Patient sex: M
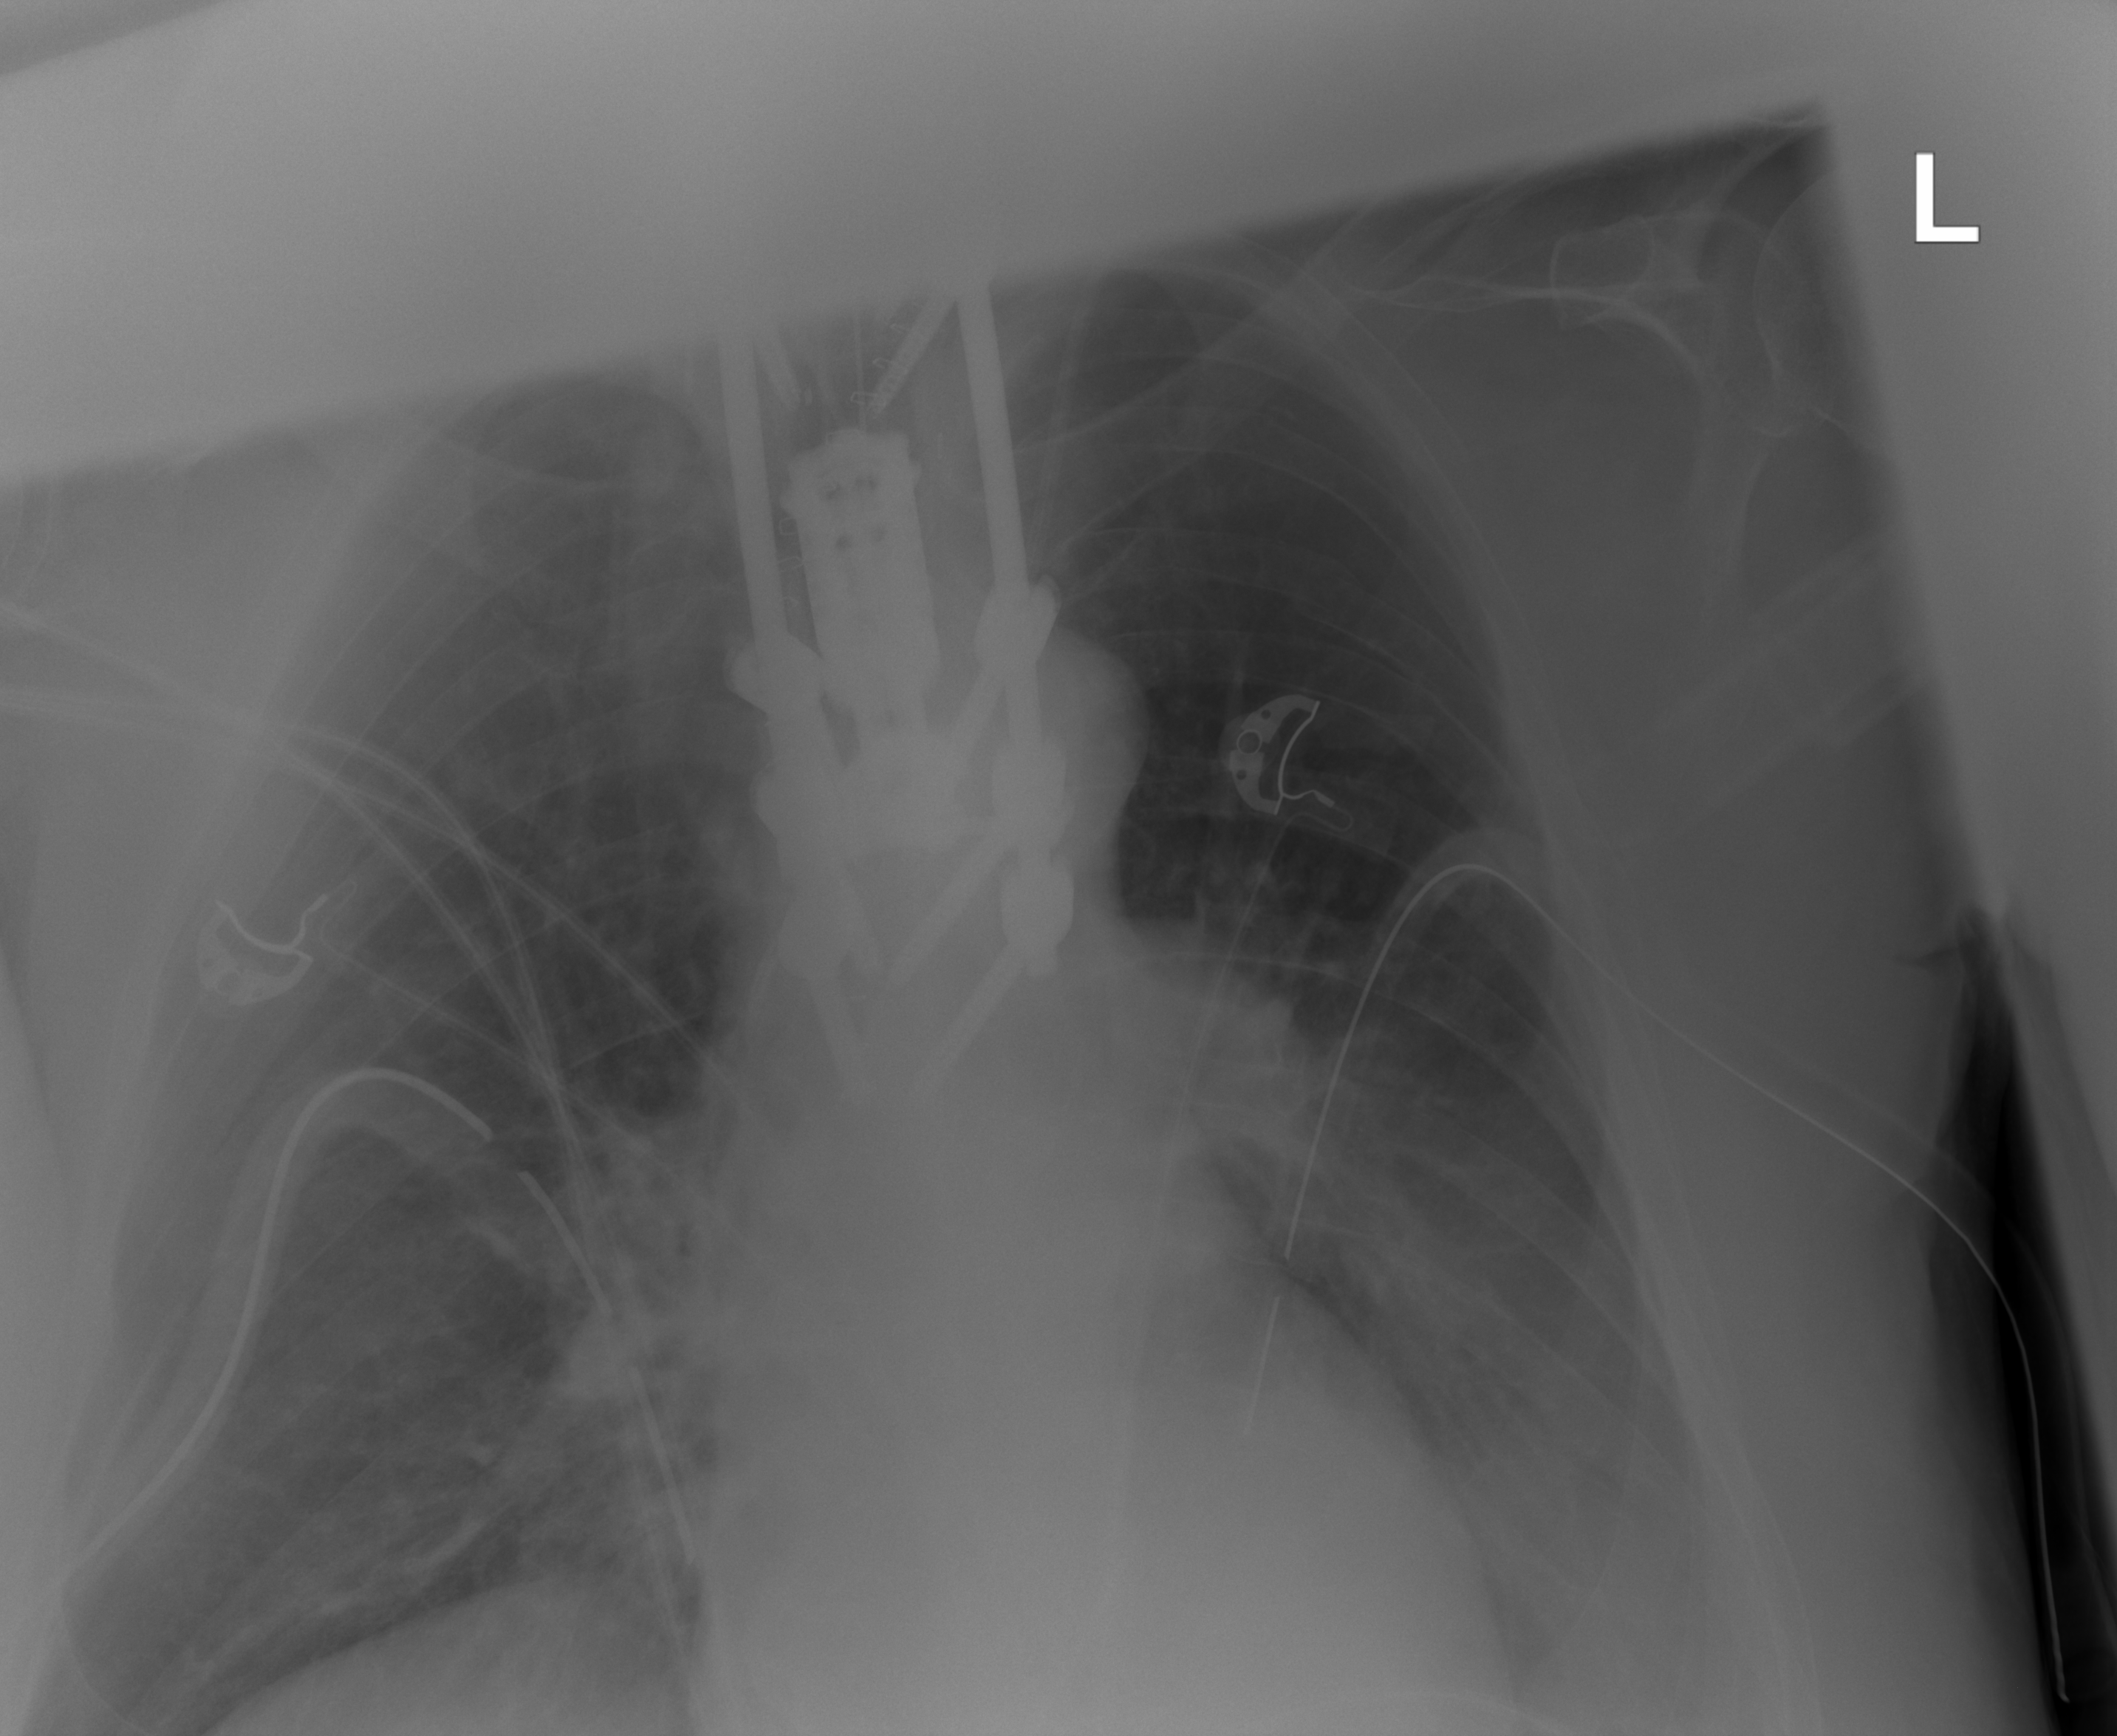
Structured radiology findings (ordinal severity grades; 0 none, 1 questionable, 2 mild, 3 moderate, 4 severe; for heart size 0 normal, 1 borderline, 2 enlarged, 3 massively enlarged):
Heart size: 0
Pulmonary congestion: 0
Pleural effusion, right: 0
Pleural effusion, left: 2
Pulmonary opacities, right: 0
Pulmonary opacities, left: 2
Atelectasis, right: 0
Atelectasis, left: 2